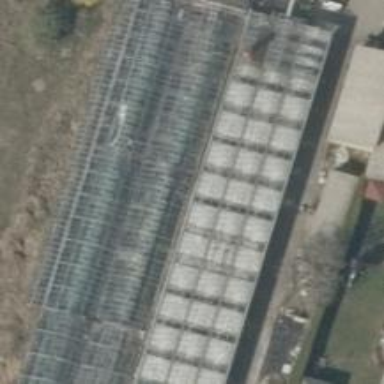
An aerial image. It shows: Greenhouse.